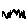
Label: zigzag